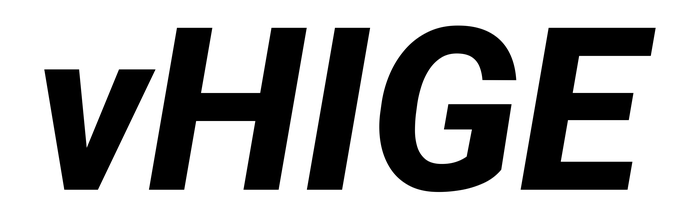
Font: Roboto-Italic_ExtraBold_Italic